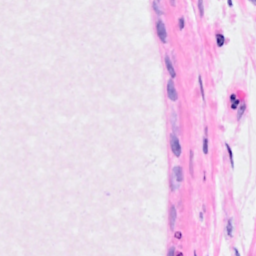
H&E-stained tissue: Breast